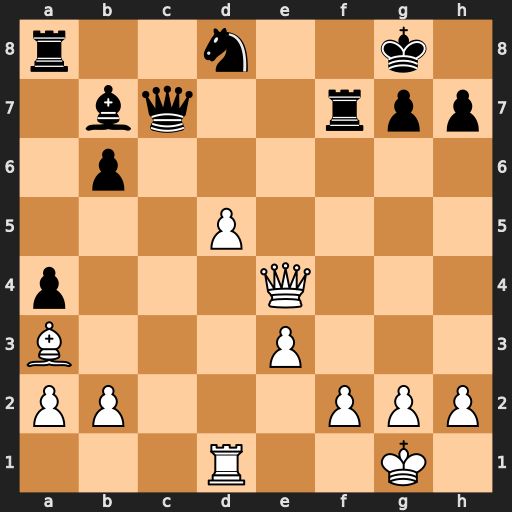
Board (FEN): r2n2k1/1bq2rpp/1p6/3P4/p3Q3/B3P3/PP3PPP/3R2K1
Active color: w
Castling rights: -
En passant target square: -
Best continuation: Qe8+ Rf8 Qxf8#